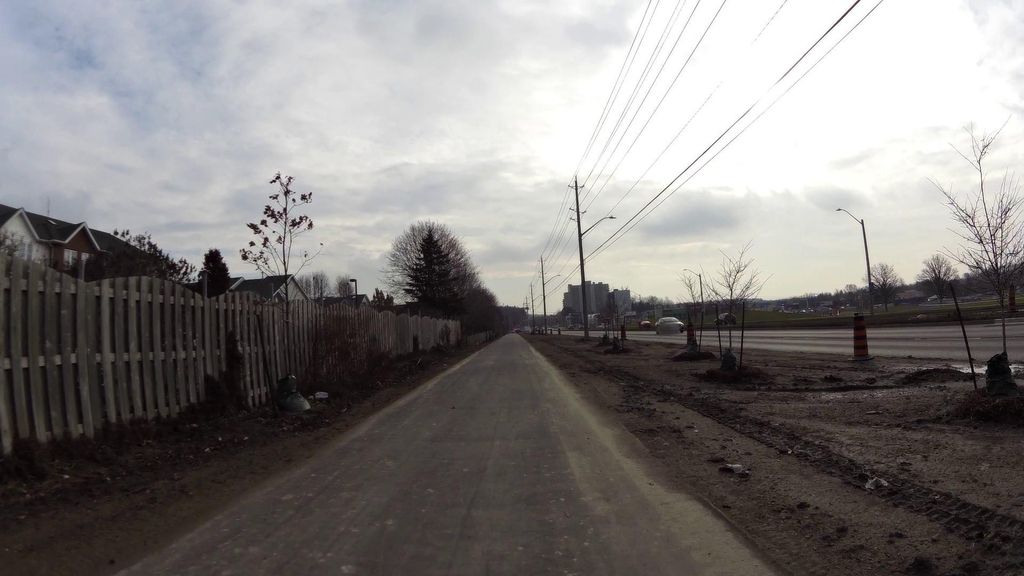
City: kitchener-waterloo